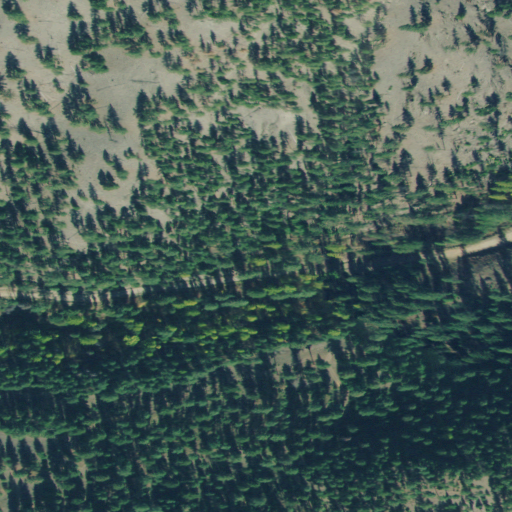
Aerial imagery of valley in Montana named Berry Gulch containing evergreen forest, shrub, and grassland